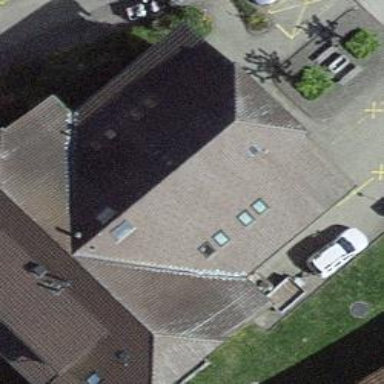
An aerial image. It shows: Post office.